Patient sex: M
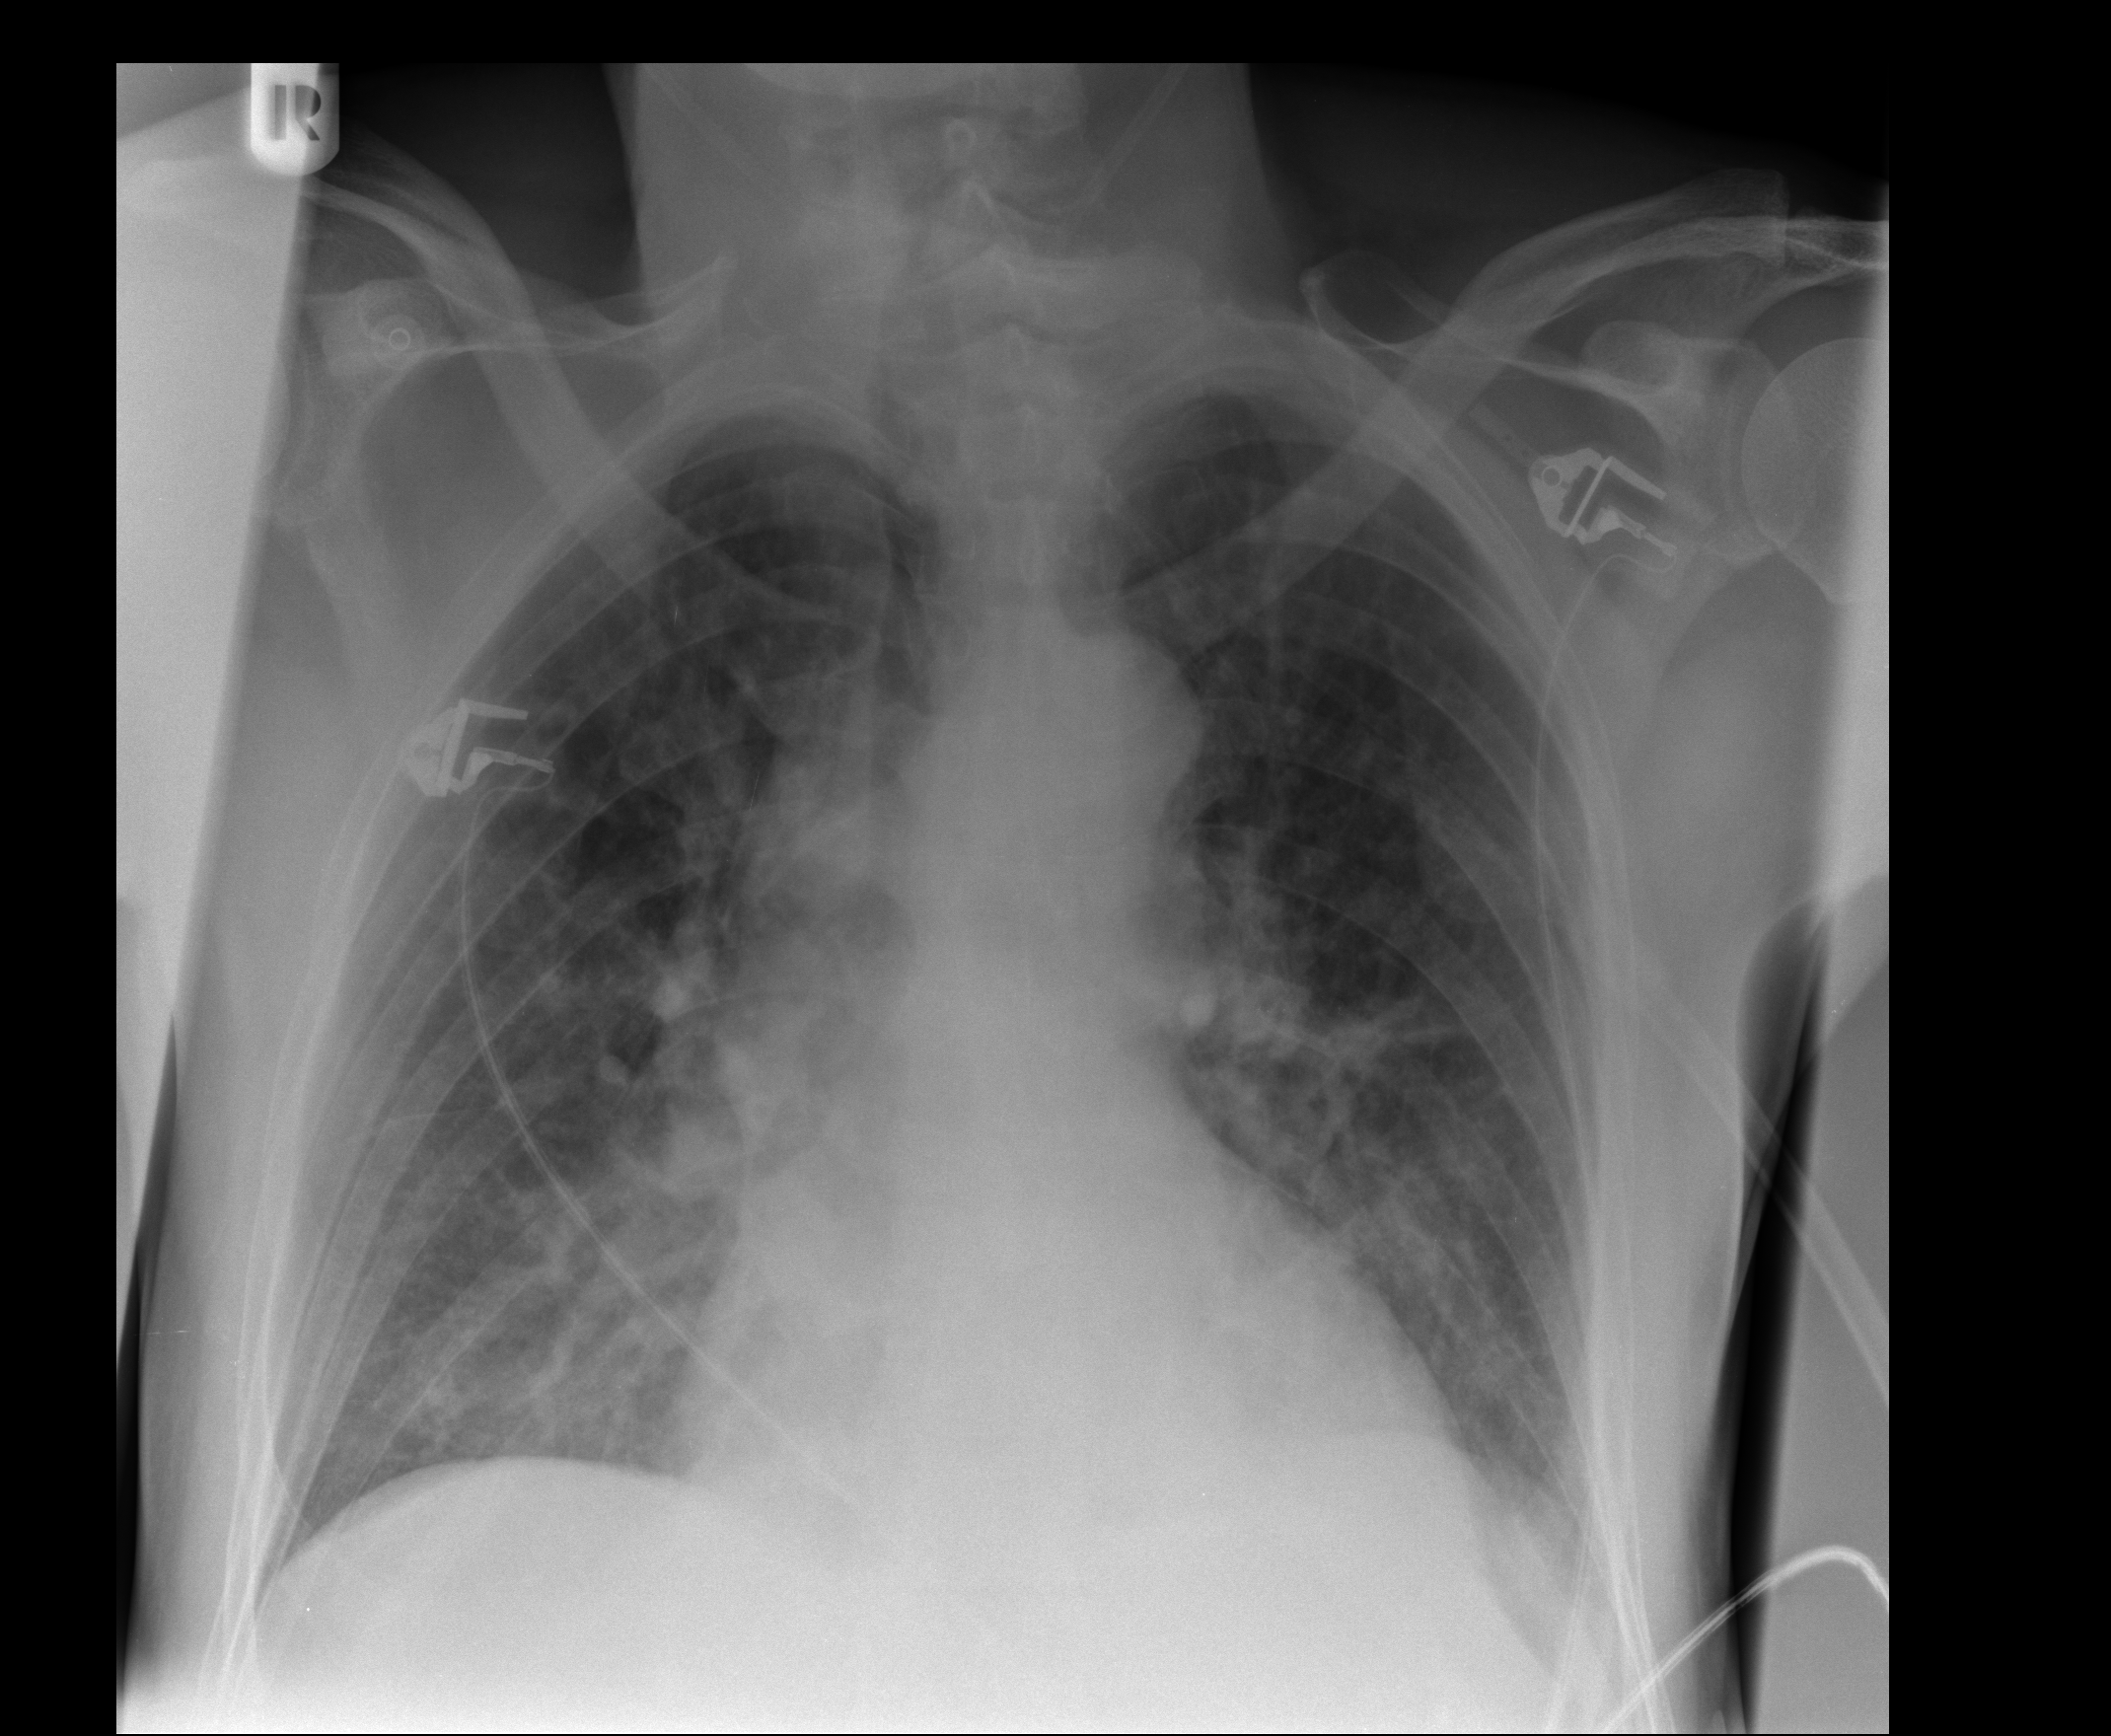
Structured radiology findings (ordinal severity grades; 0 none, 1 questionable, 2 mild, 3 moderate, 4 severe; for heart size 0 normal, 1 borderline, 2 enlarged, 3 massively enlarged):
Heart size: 2
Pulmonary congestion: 3
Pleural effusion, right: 0
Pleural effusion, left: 1
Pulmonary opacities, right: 2
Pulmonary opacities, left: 1
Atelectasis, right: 1
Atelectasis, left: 1